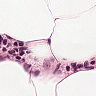
Metastatic tissue present: no